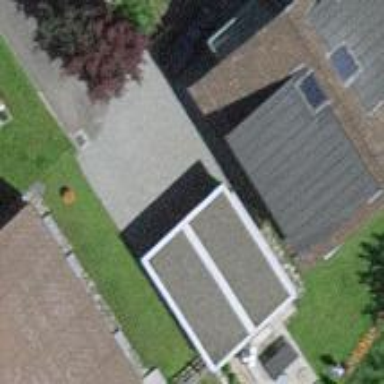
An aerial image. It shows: Garage building.